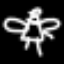
Label: angel